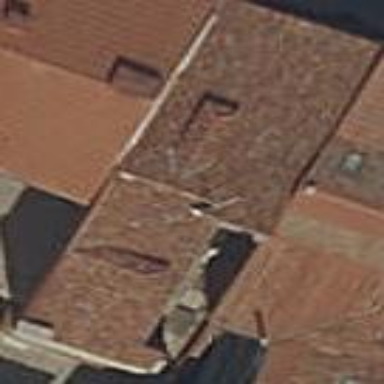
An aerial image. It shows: Brown-roofed building.